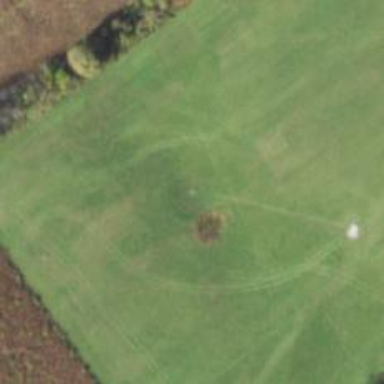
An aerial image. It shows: Disc golf basket.